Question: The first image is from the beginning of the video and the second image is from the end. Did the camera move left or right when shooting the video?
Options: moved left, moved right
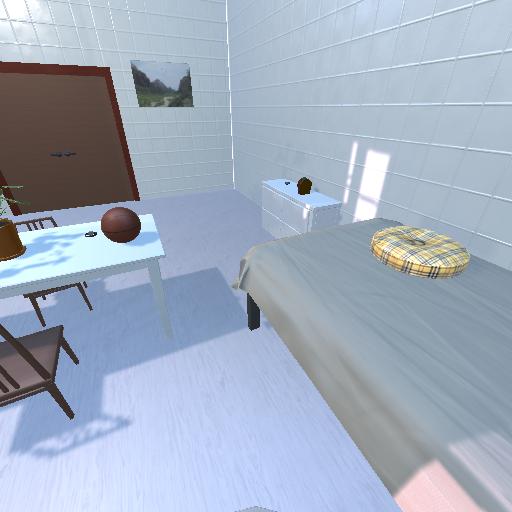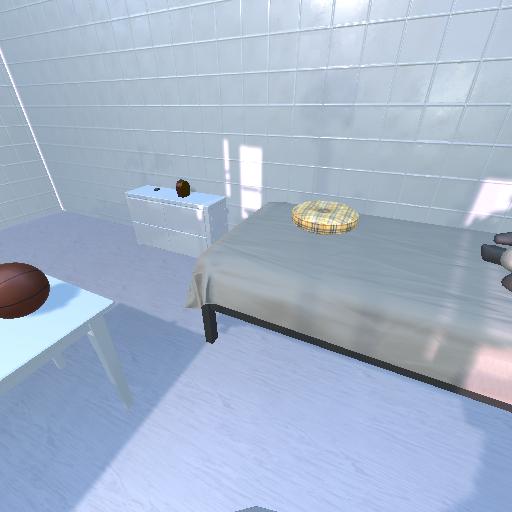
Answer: moved left